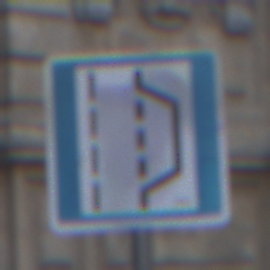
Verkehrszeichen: NothalteUndPannenbucht
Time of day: SunriseSunset
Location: Outdoor (Urban)
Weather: PartlyCloudy
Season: NotSpecified
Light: Natural